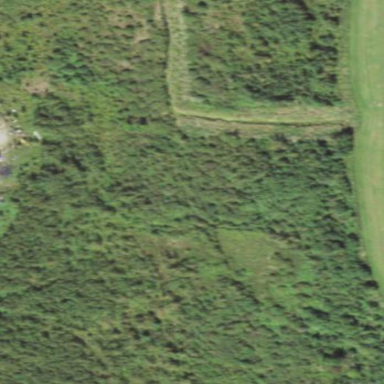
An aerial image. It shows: Patch of scrub vegetation.